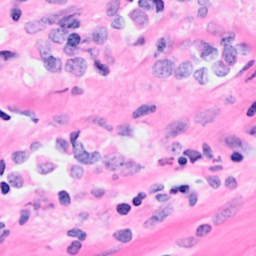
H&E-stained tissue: Breast